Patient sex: M
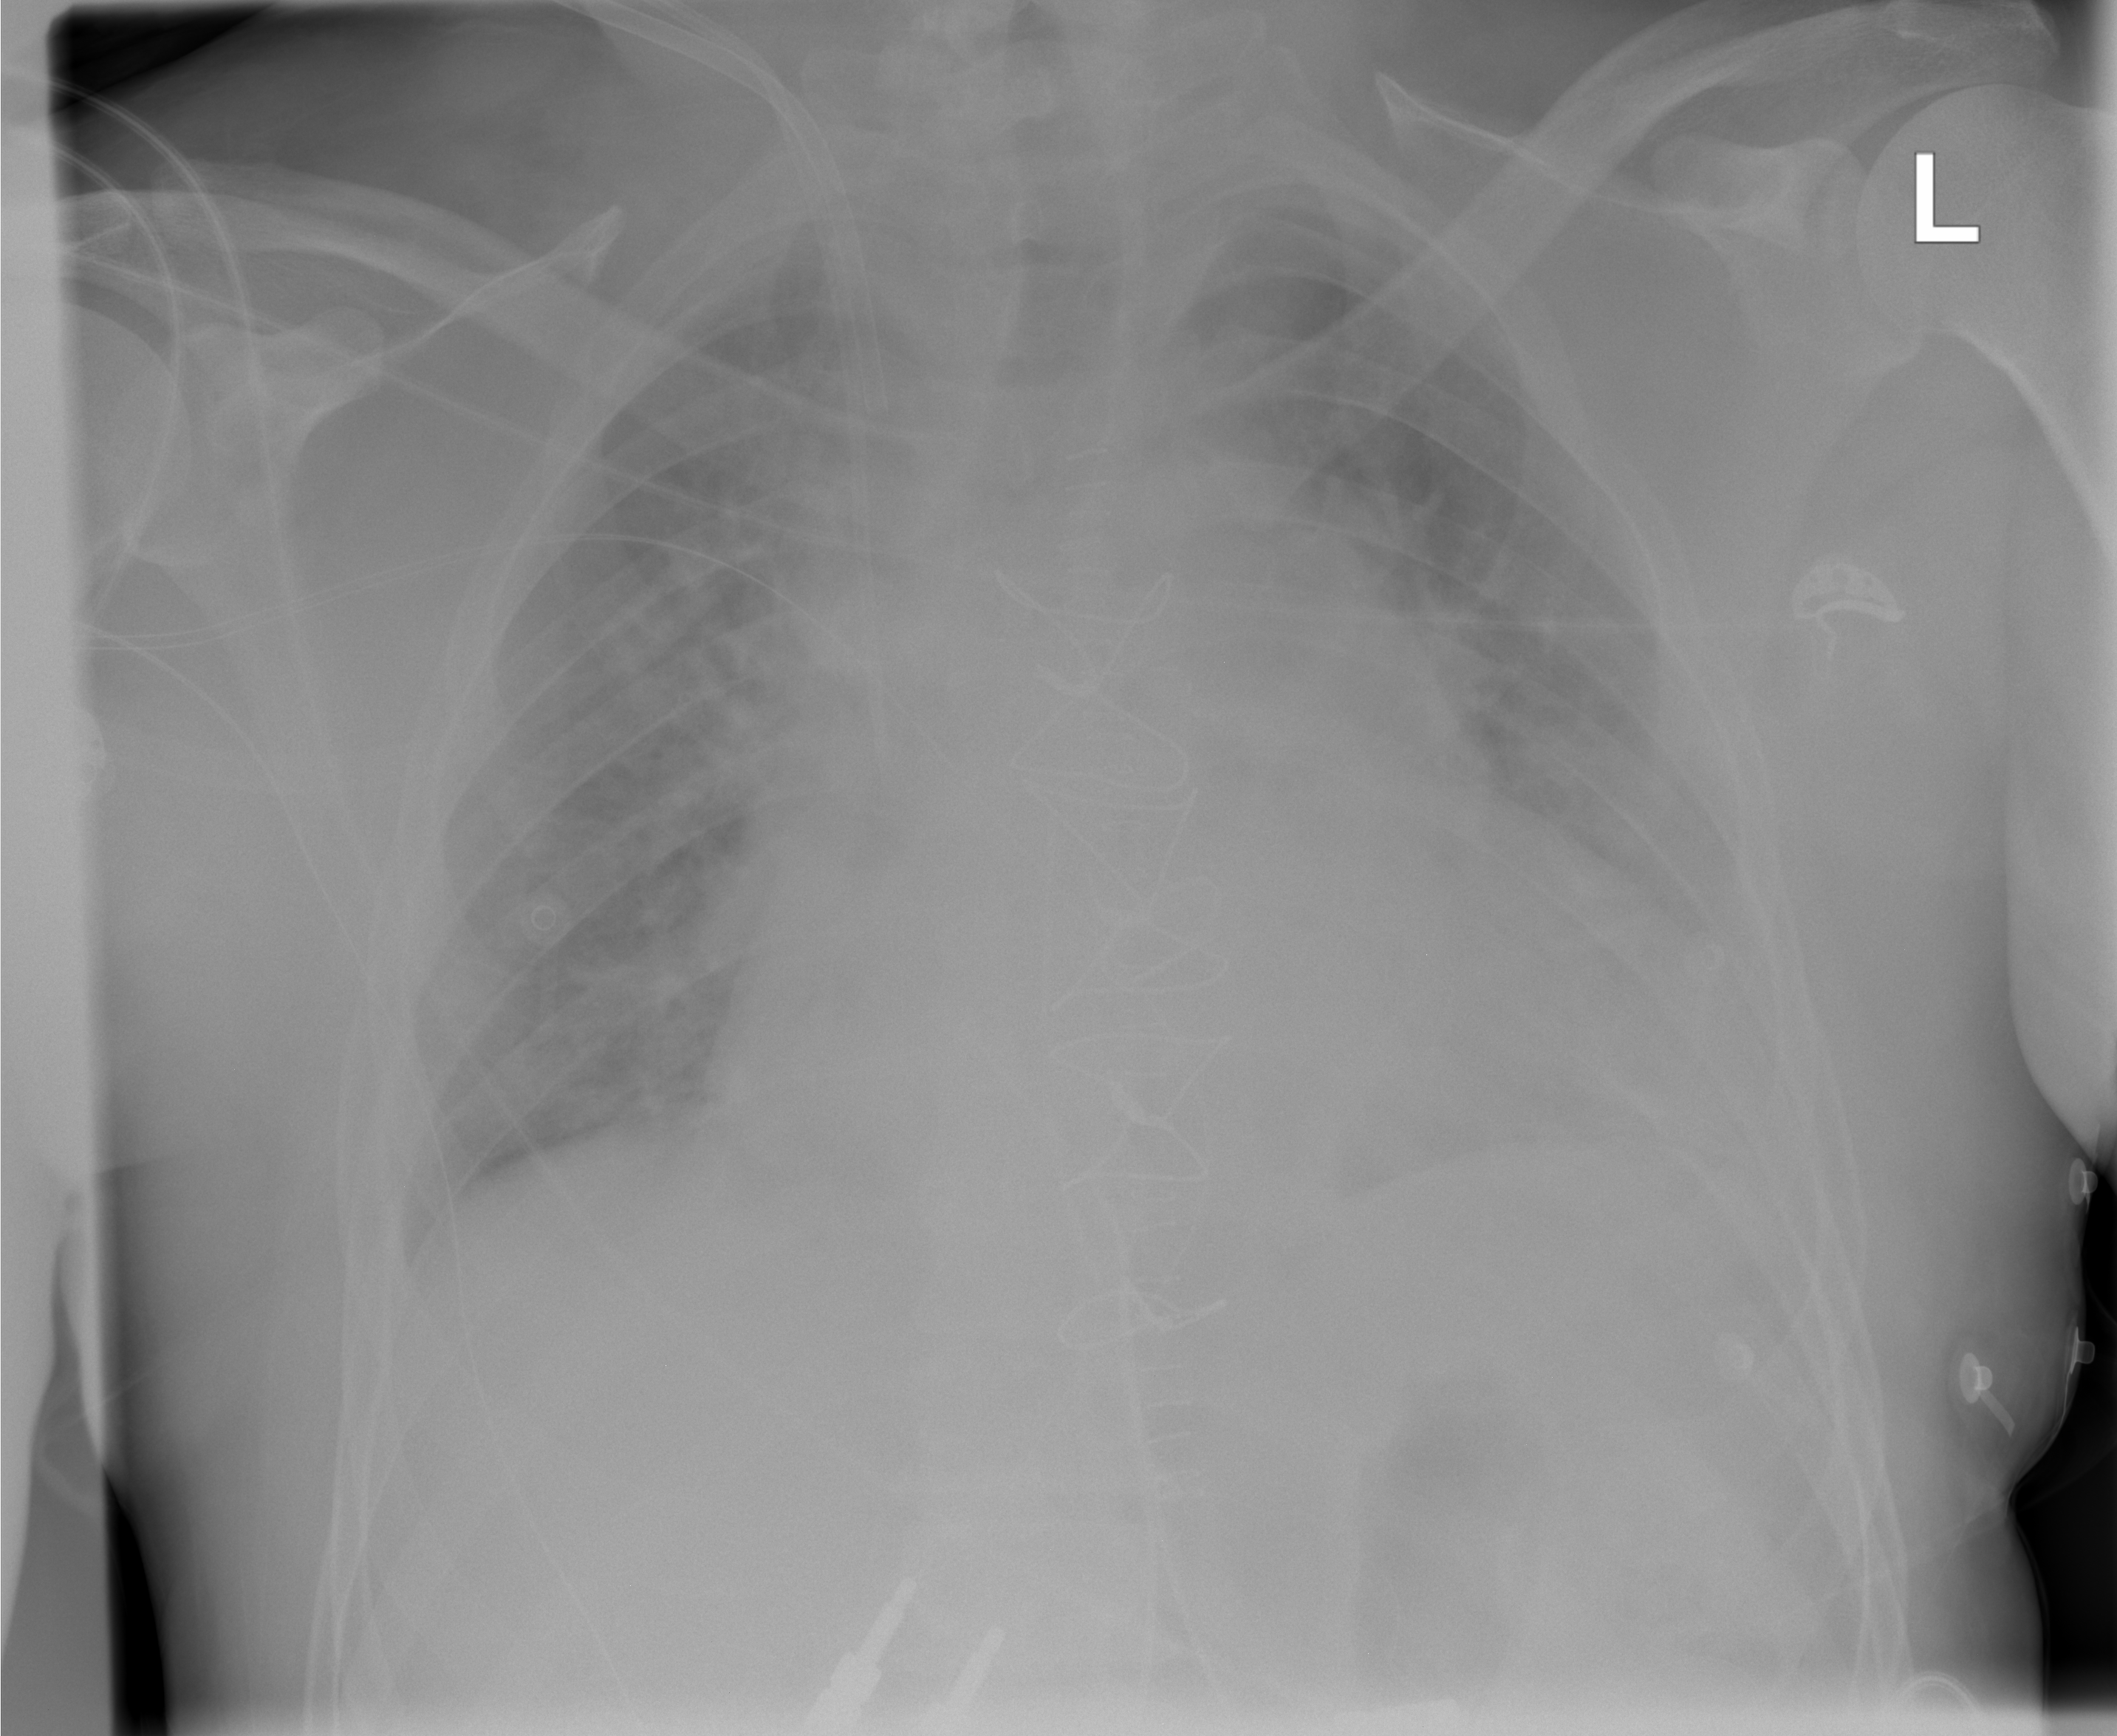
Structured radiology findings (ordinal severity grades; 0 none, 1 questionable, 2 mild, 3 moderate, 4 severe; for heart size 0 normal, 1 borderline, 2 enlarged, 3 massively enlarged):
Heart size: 2
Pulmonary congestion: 2
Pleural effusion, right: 0
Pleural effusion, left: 2
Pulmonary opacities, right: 2
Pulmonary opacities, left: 2
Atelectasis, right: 0
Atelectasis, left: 0